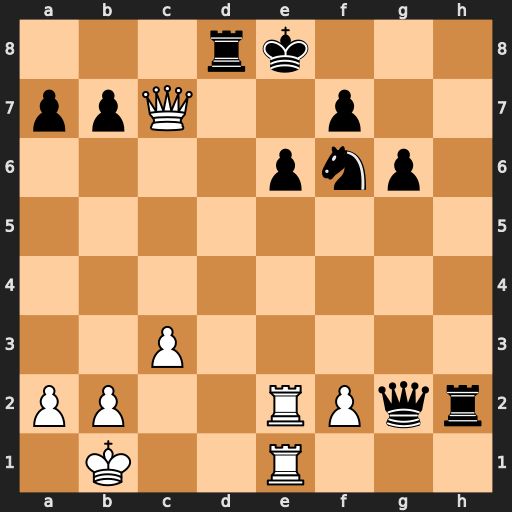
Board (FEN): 3rk3/ppQ2p2/4pnp1/8/8/2P5/PP2RPqr/1K2R3
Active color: w
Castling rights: -
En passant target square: -
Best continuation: Rxe6+ fxe6 Rxe6+